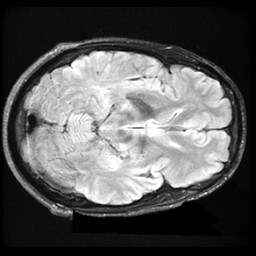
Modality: FLAIR
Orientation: axial
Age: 30
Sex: male
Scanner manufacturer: ge
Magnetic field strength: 3 T
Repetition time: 11 s
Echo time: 0.1497 s